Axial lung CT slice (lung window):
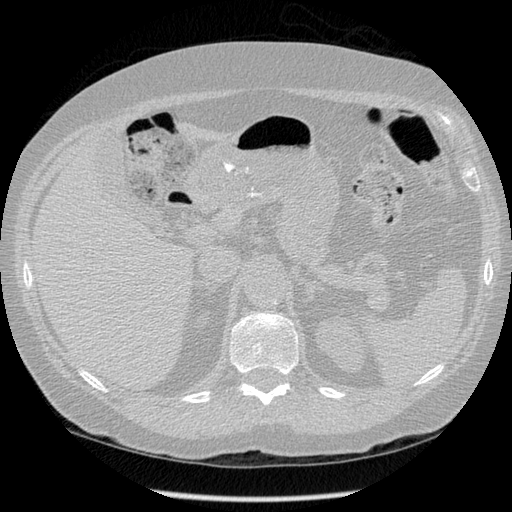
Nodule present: no